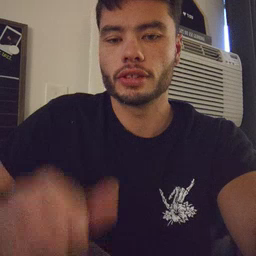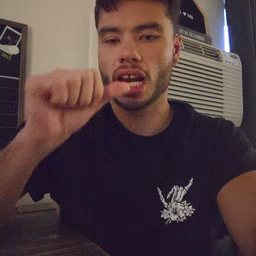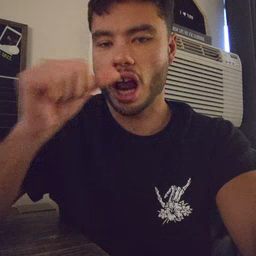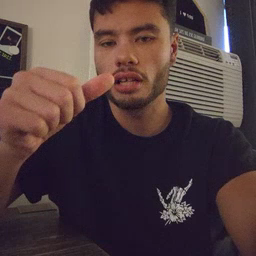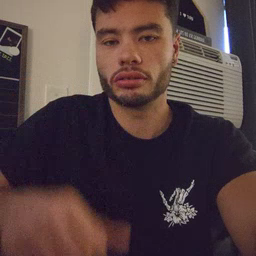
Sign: nuts